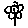
Label: flower